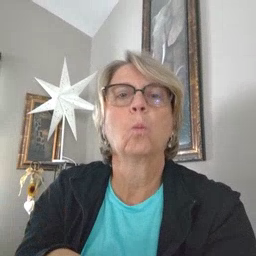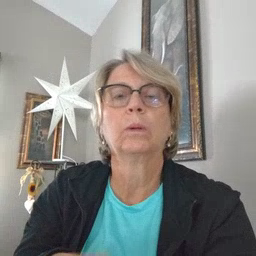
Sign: go